Interaction volume radius: 5 \u00c5
Interaction volume height: 30 \u00c5
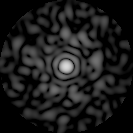
Disorder parameter: 0.8223